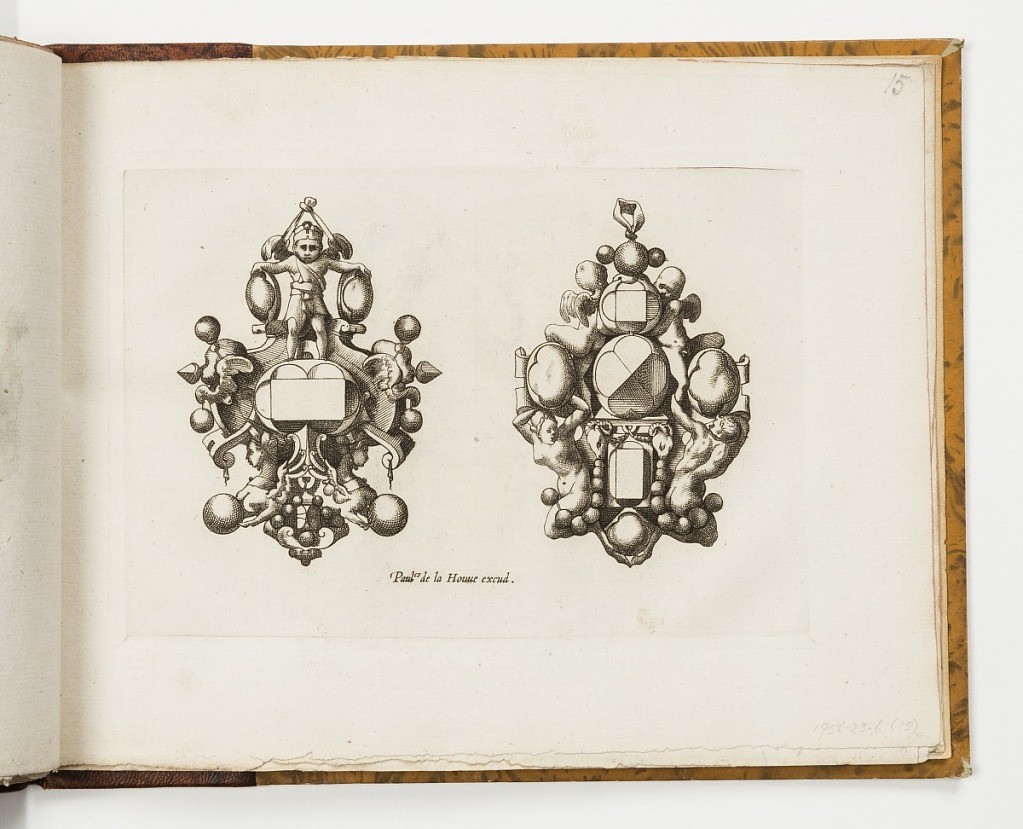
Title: Plate 15, from Livre de bijouterie (Book of Designs for Goldsmiths and Jewelers)
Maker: Léonard Thiry, Flemish, 1550
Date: ca. 1570
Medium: Engraving on paper
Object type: Print
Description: Design for two pendants. At left, strapwork with sphinxes and pearls. At top, a winged figure with a headdress rests each hand on a sphere. At right, pairs of ignudi and putti flanked a faceted central gem.